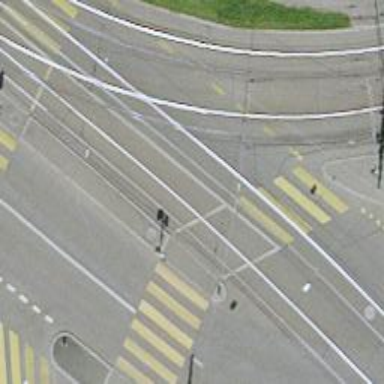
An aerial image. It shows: Tram crossing on the railway.